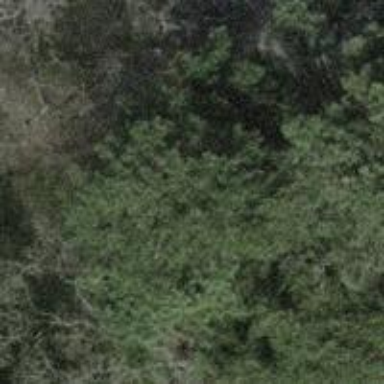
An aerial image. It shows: Evergreen needle-leaved tree.